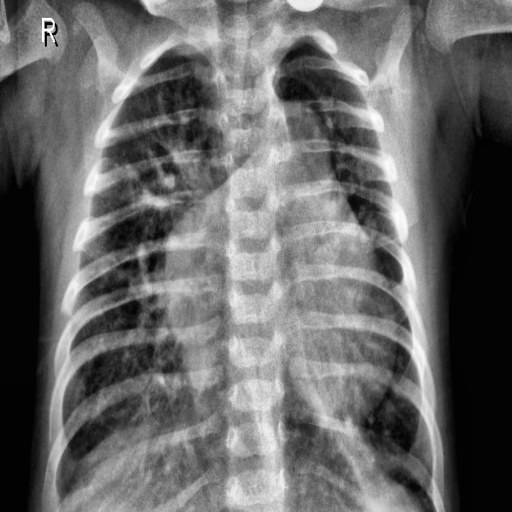
Finding: PNEUMONIA